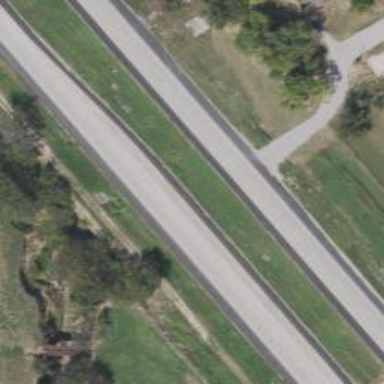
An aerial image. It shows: This image shows trunk highway that functions as expressway.